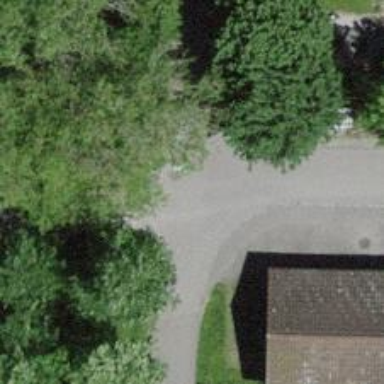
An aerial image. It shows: Smooth asphalt road in residential area.